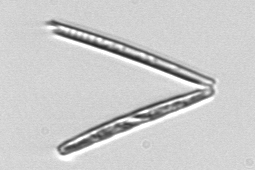
Label: Thalassionema